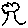
Label: tree